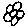
Label: flower